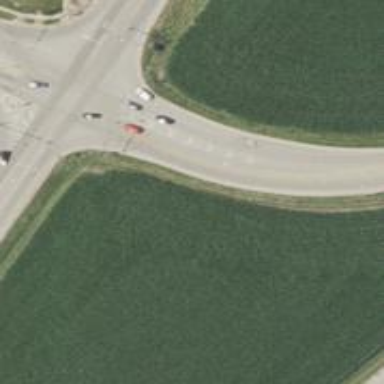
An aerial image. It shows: Road with left marking.